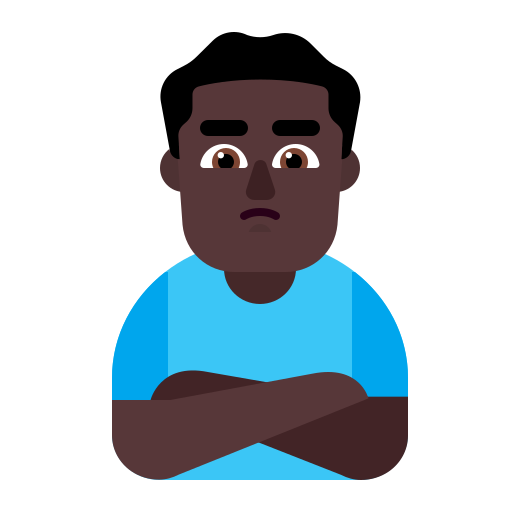
man pouting flat dark